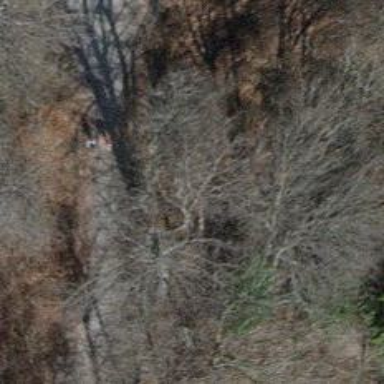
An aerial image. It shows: Tree of the genus Fagus.